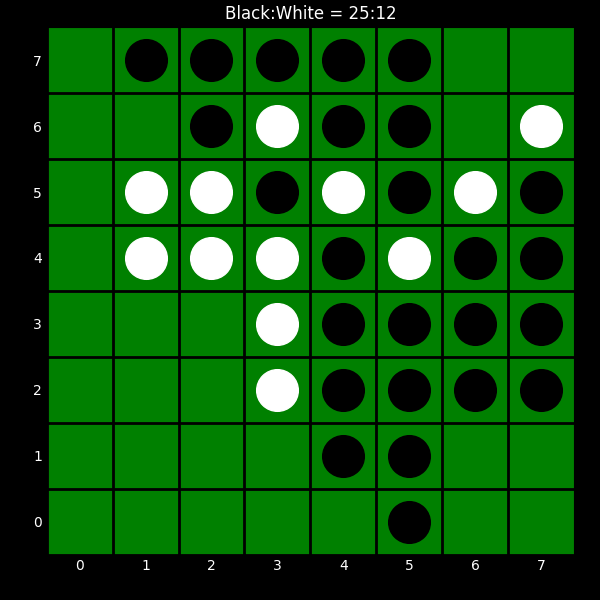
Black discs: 25
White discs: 12